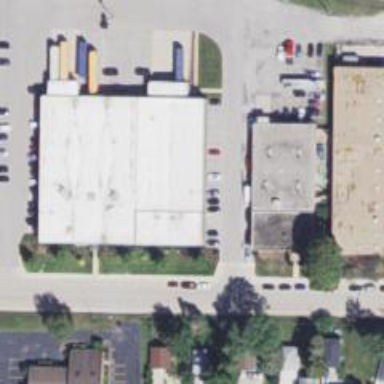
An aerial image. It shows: Industrial building.